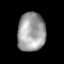
Tissue: lung
Cell type: Epithelial cells
Senescence score: 0.1781
Nuclear area (px): 1051
Mean DAPI intensity: 159.432